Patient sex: F
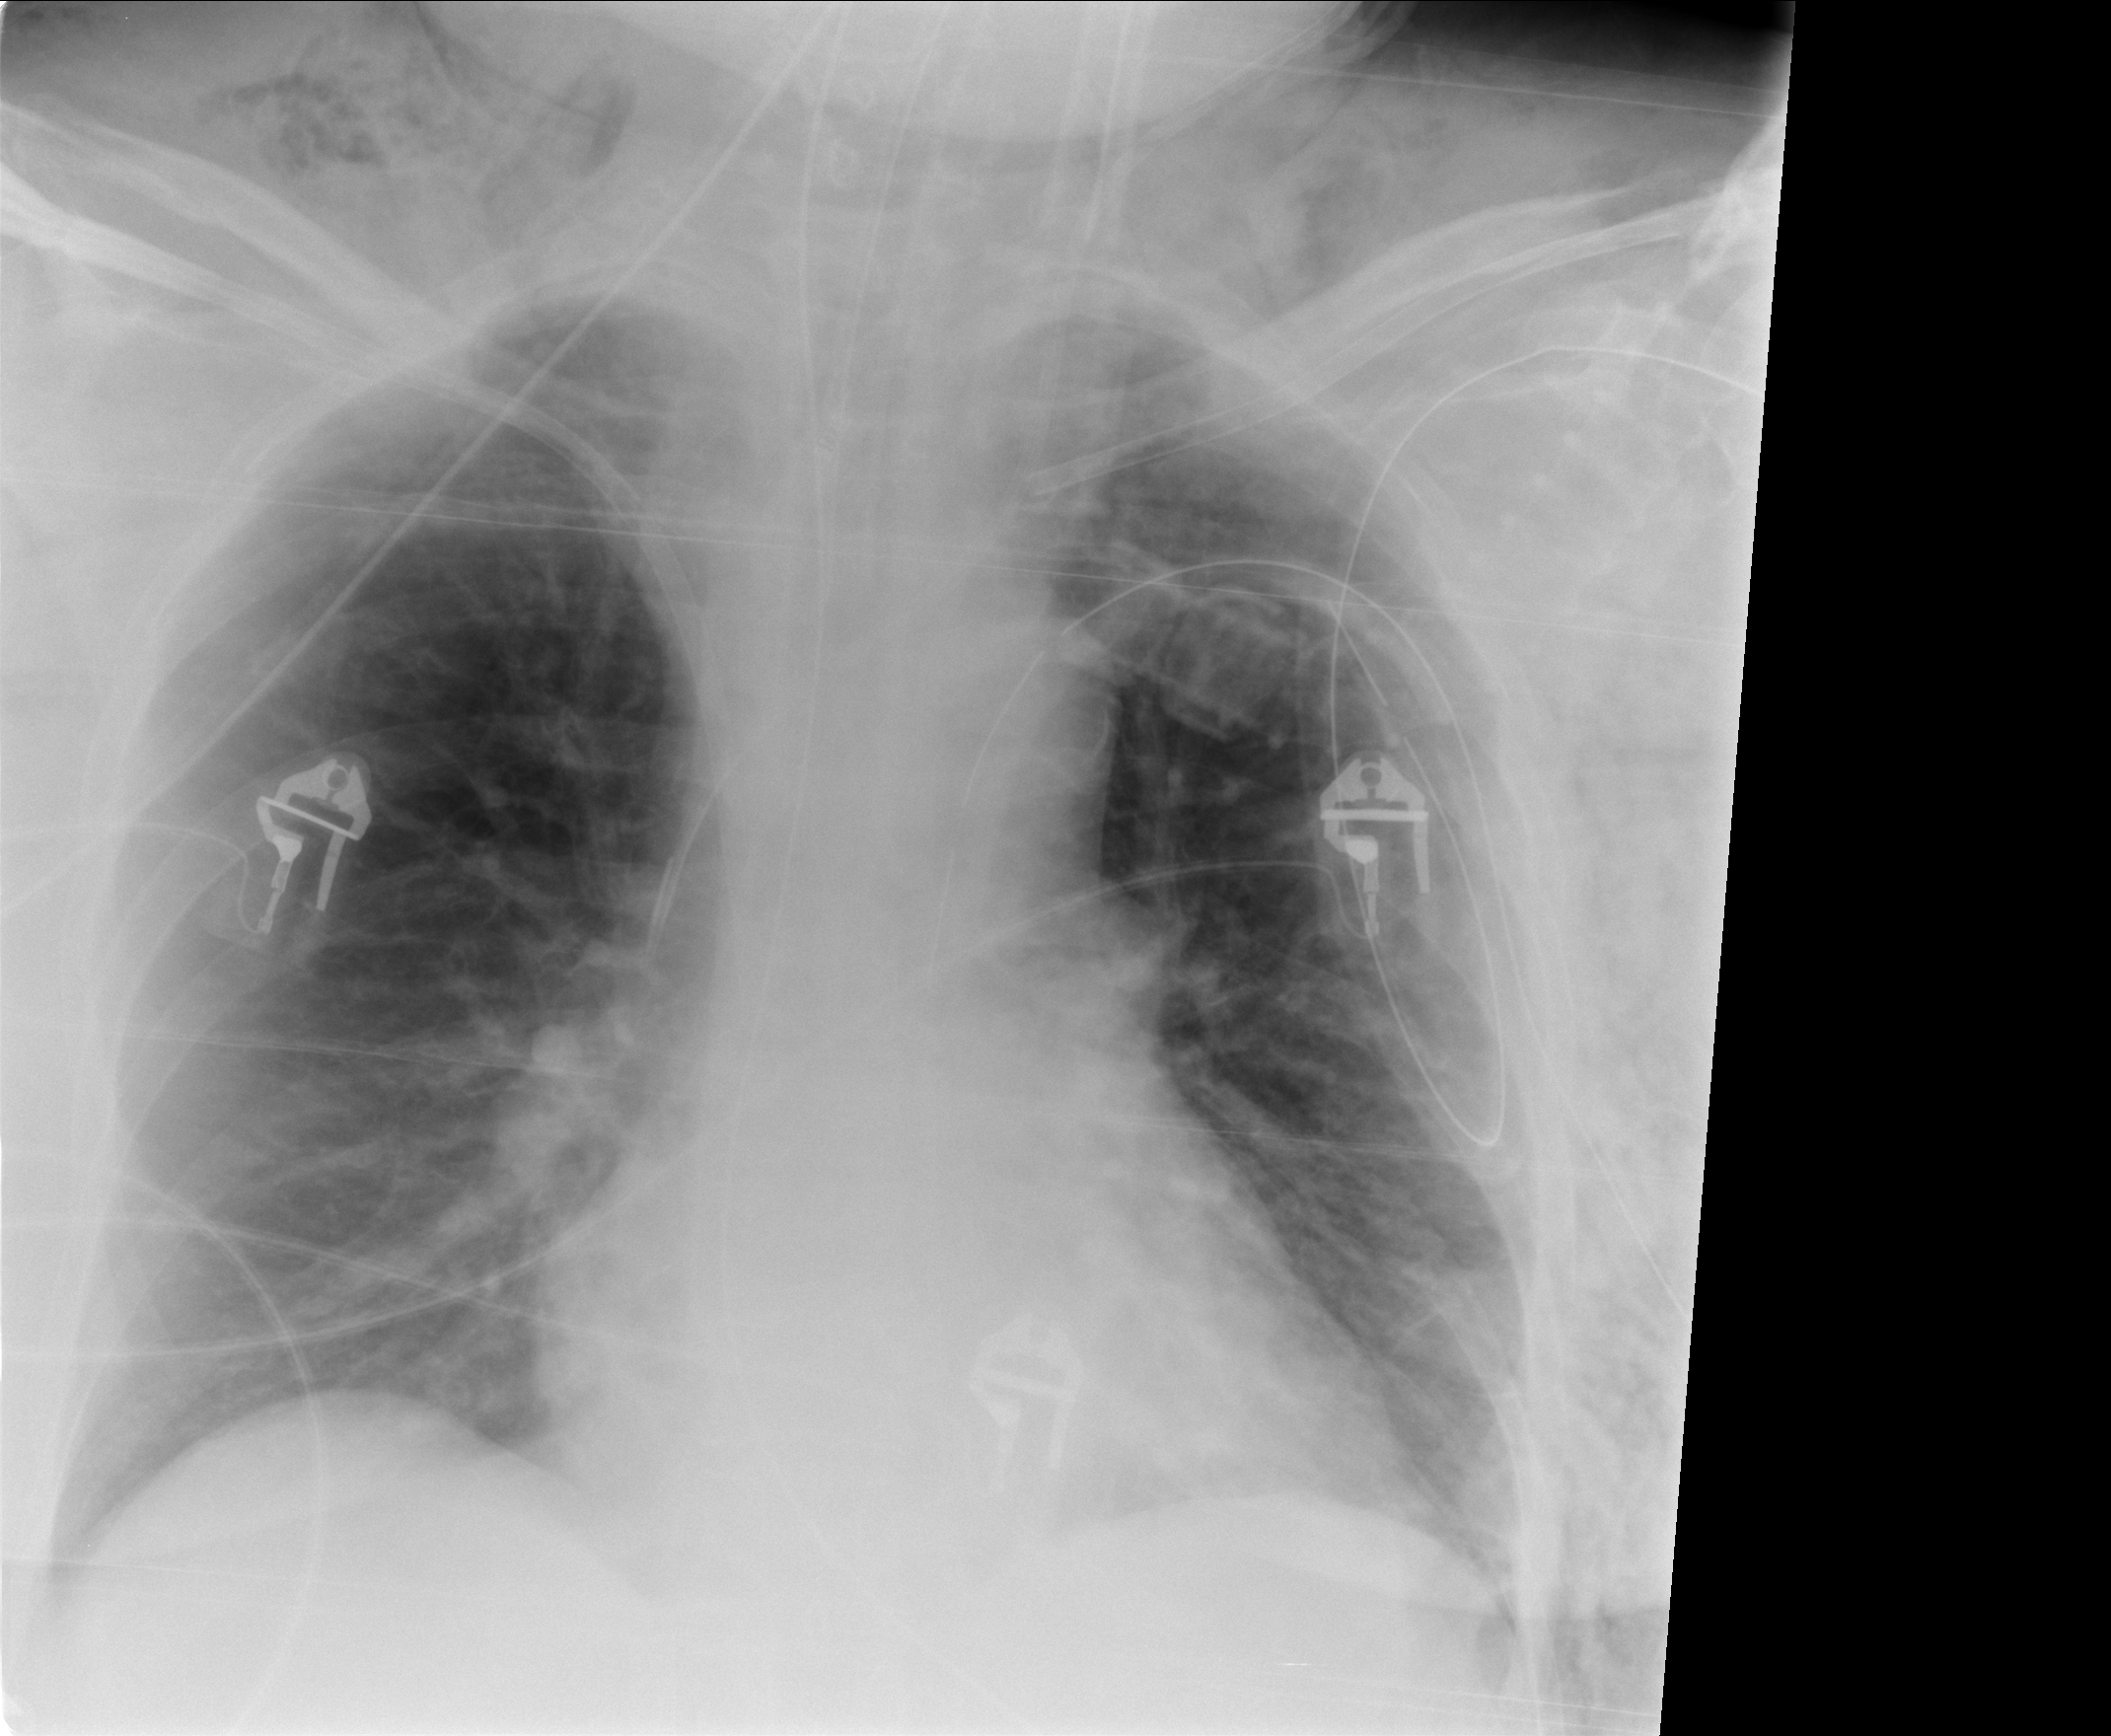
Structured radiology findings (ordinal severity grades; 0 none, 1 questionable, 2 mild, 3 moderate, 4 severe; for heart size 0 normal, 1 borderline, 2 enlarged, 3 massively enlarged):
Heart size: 0
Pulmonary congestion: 2
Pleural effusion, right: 0
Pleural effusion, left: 0
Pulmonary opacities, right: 0
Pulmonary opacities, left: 0
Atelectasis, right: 0
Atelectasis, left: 0